Question: In wxPython, I'm having trouble centering a sub-panel that I've created to have a fixed aspect ratio.
To control the aspect ratio, the sub-panel needs to capture the Size event and then do an explicit SetSize. So, I've done that and it works well. Unfortunately, when I embed this sub-panel into another panel (using a sizer), the wx.ALIGN_CENTER_HORIZONTAL flag doesn't work.
Apparently, the sizer tells my sub-panel that it has the whole width to fit within. When my window doesn't use the whole width, then the sizer doesn't adjust. Here is a simplified version of my code that shows the problem:
'''
import wx
ROWS = 6
COLS = 25
class TestPanel(wx.Panel):
def __init__(self, parent):
wx.Panel.__init__(self, parent, -1)
label = wx.StaticText(self, -1, 'Label')
grid = TestGrid(self)
sizer = wx.BoxSizer(wx.VERTICAL)
sizer.Add(label, 0, flag=wx.ALIGN_CENTER_HORIZONTAL)
sizer.Add(grid, 1, flag=wx.ALIGN_CENTER_HORIZONTAL|wx.EXPAND)
self.SetSizer(sizer)
class TestGrid(wx.Panel):
def __init__(self, parent):
wx.Panel.__init__(self, parent, -1)
self.SetBackgroundColour(wx.BLUE)
self.Bind(wx.EVT_SIZE, self.OnSize)
def OnSize(self, event):
w, h = self.GetSizeTuple()
delta = min(w // COLS, h // ROWS)
self.SetSize((COLS*delta, ROWS*delta))
self.Refresh()
if __name__ == '__main__':
app = wx.App()
frame = wx.Frame(None, -1, "Test", size=(600, 200))
panel = TestPanel(frame)
frame.Show(True)
app.MainLoop()
'''
This is a screen capture:

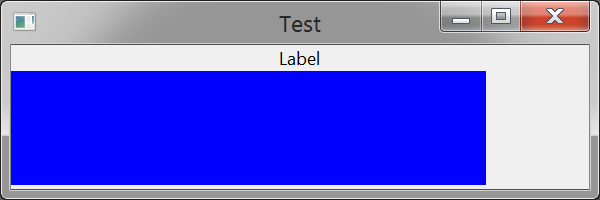
Answer: As VZ explained in his answer, your 'wxEVT_SIZE' handler isn't a very good idea. Remove it. When using sizers, you have to work within the sizer infrastructure to achieve what you want.
You want your 'TestGrid' to fill as much space as possible within its parent, while maintaining a certain aspect ratio; that's exactly what 'wx.SHAPED' is for (combined with a 'proportion' greater than 0, which you already have). So, you should add 'grid' to the sizer like this:
'''
sizer.Add(grid, 1, flag=wx.ALIGN_CENTER_HORIZONTAL|wx.SHAPED)
'''
The only other thing you need to do is tell the sizer what your desired aspect ratio is. The easiest way is to set an initial size for your 'TestGrid' (before it's added to the sizer); for example, set the size of its 'wxPanel' base:
'''
wx.Panel.__init__(self, parent, -1, size=(COLS*7, ROWS*7))
'''
That's all there is to it.
(I'm just guessing the Python syntax, so ignore any obvious errors :-) )